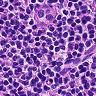
Metastatic tissue present: no